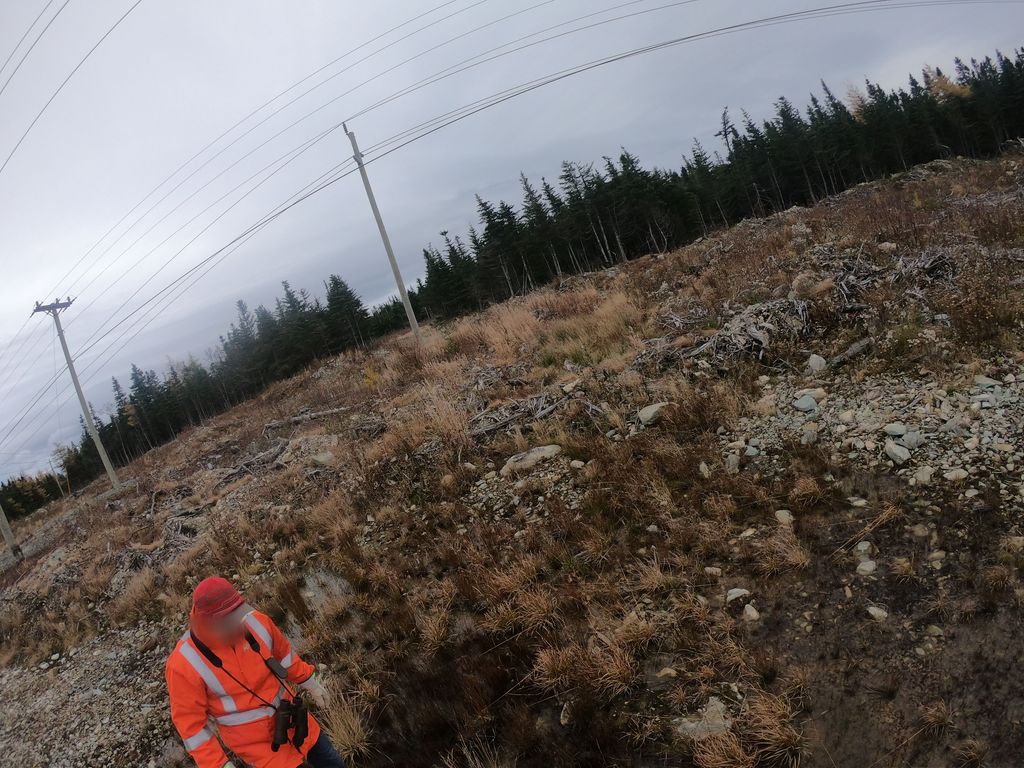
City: st_johns